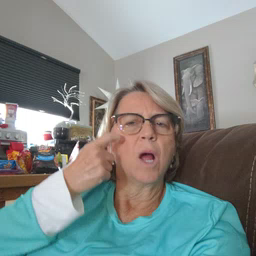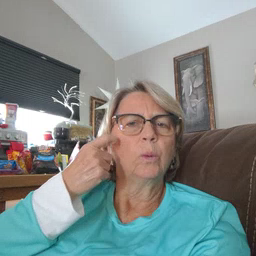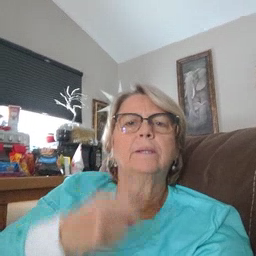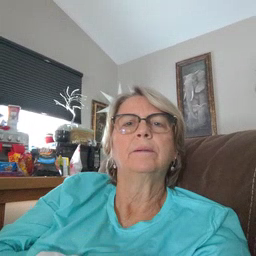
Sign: owie